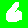
Digit: 6